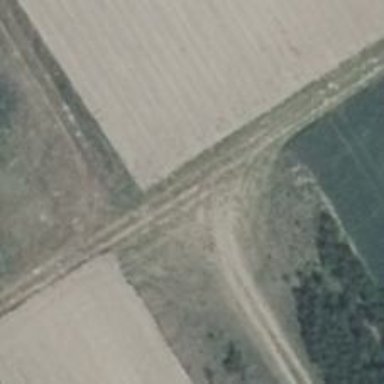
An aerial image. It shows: Track with very rough surface.